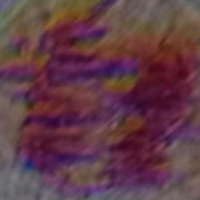
Label: anaphase